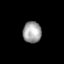
Tissue: prostate
Cell type: T cells
Senescence score: 0.686
Nuclear area (px): 384
Mean DAPI intensity: 162.37